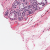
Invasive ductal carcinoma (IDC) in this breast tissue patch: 0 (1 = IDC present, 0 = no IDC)